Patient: sex M, age 64
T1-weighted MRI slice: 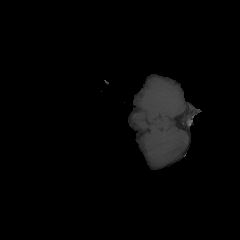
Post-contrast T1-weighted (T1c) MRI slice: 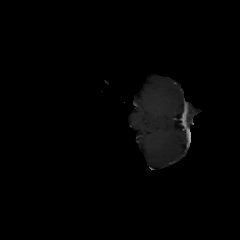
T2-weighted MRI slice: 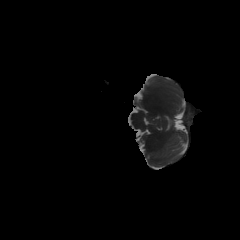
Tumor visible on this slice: no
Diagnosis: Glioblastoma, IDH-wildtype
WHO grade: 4